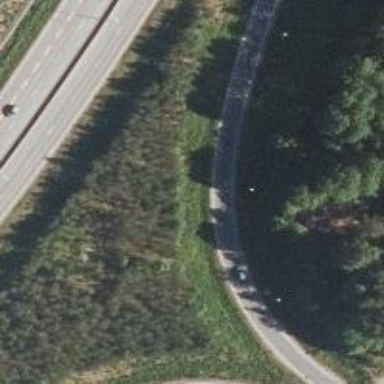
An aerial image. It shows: Tertiary trunk link highway.